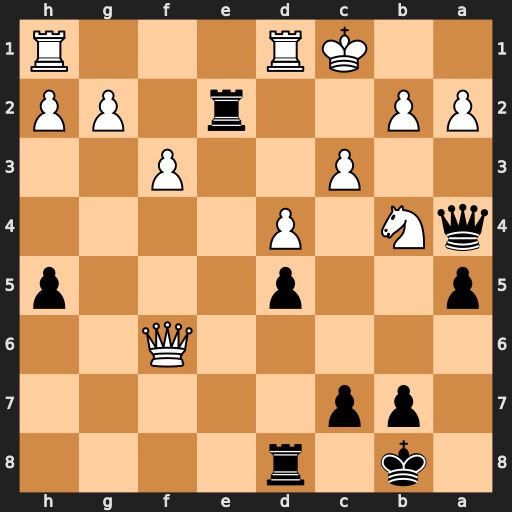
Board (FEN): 1k1r4/1pp5/5Q2/p2p3p/qN1P4/2P2P2/PP2r1PP/2KR3R
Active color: b
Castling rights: -
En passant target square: -
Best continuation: Rde8 Rhe1 Rxe1